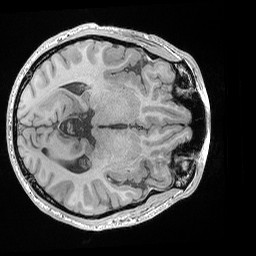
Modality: T1w
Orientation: axial
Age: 26
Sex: male
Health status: healthy
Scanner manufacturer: siemens
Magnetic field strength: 3 T
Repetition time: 0.02 s
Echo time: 0.00492 s